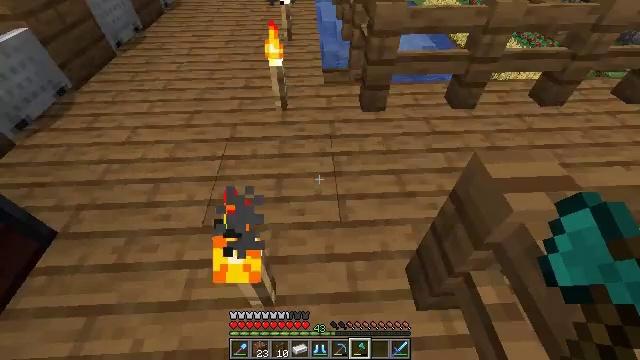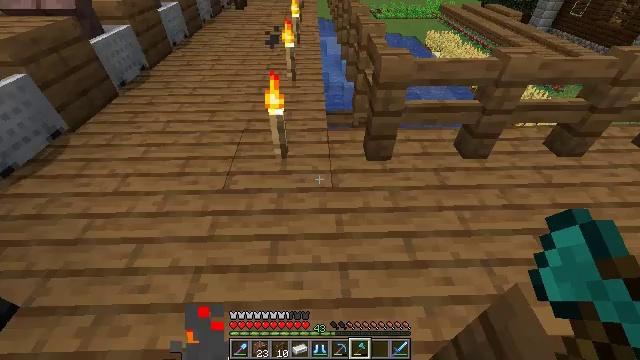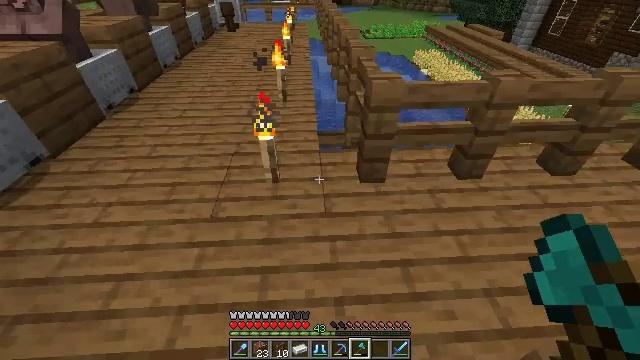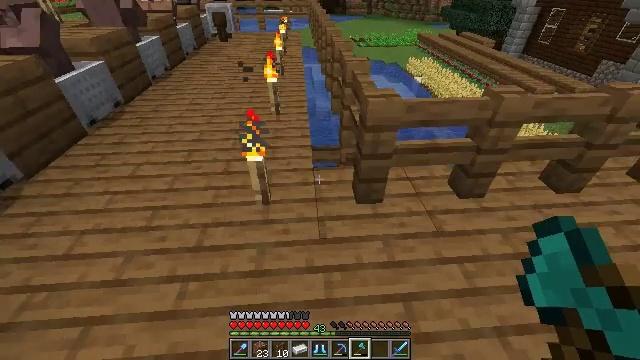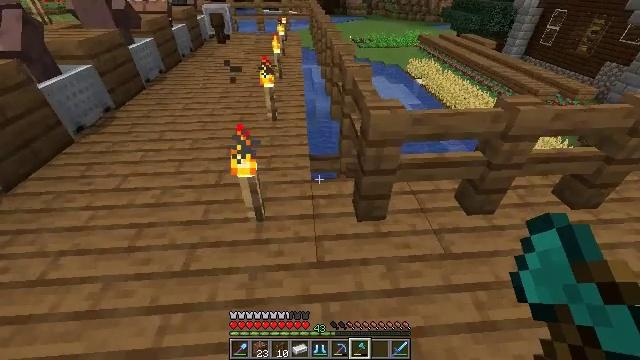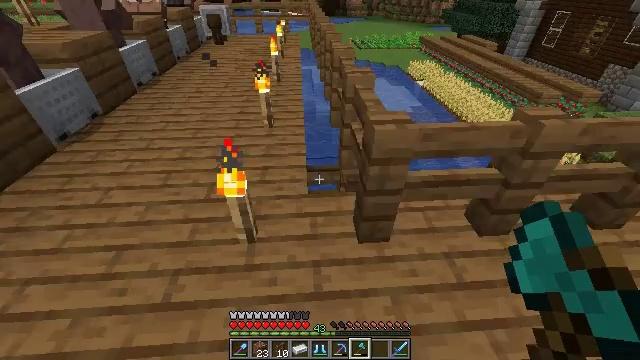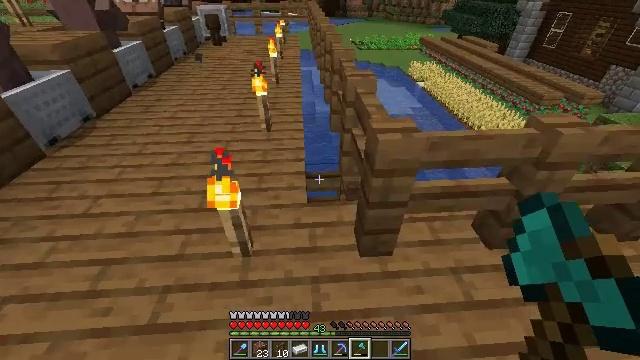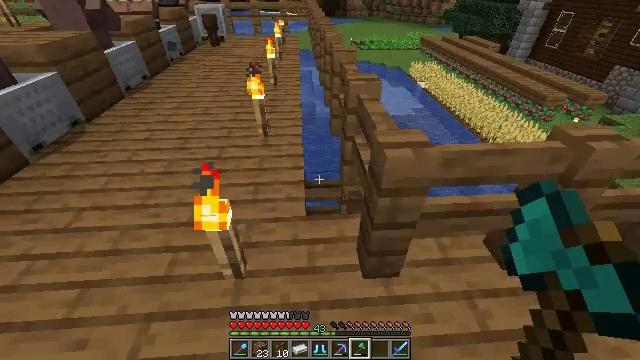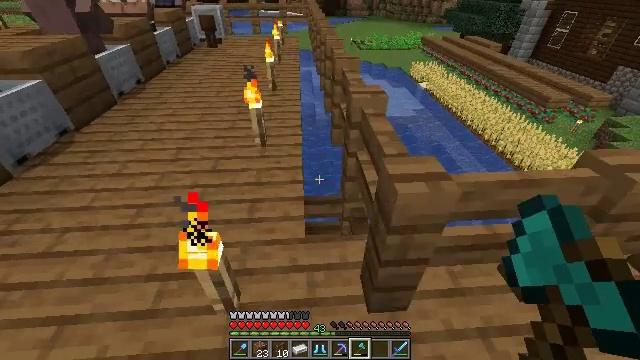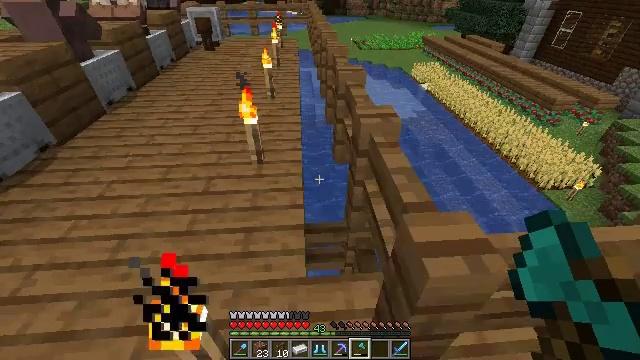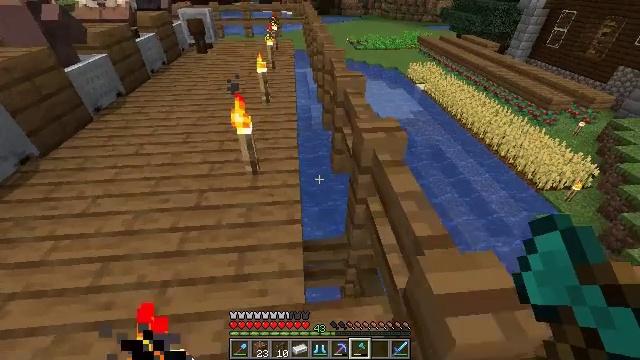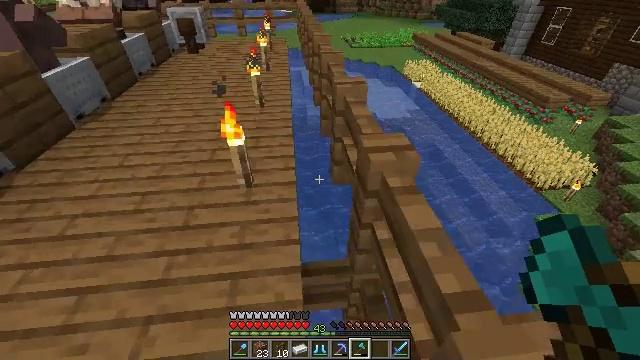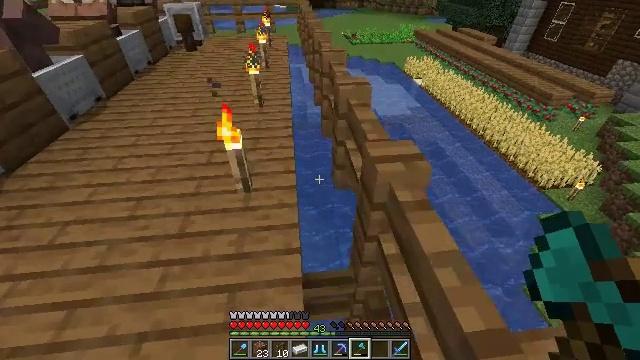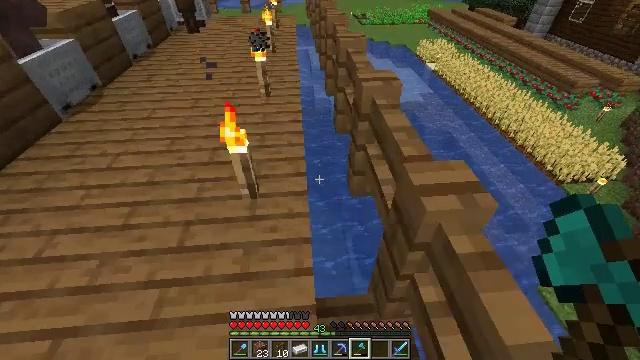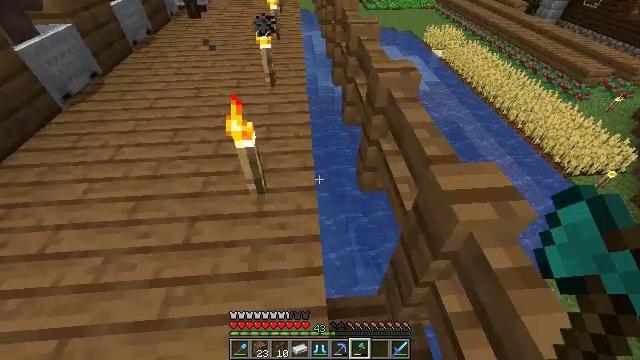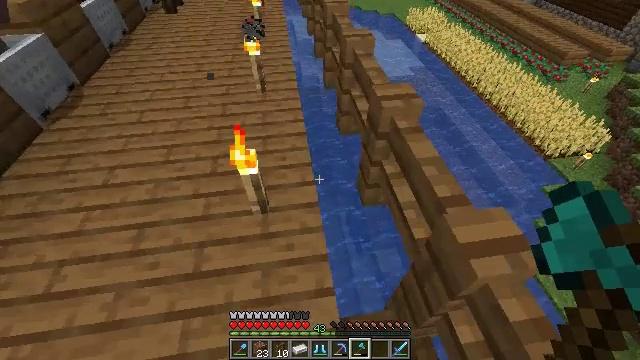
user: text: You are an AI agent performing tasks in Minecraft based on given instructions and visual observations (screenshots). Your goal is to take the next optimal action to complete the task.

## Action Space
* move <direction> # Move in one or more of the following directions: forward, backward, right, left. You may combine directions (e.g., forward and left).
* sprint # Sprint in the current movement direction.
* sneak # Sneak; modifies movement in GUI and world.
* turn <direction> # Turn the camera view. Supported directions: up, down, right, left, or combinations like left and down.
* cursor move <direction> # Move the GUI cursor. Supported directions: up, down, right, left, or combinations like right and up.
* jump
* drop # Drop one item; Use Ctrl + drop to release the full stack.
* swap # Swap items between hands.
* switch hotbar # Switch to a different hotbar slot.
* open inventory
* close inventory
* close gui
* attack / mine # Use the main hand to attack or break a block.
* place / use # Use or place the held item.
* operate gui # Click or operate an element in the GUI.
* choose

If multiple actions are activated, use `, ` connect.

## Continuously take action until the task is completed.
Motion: motion action
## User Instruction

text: Break the spruce fence to collect it.
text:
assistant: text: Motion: move forward, turn left and up
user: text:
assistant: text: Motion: move forward, turn right and up
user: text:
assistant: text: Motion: move forward, turn right and up
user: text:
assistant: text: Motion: move forward
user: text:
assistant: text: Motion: move forward
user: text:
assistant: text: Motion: move forward
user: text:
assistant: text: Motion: move forward
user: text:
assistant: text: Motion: move forward
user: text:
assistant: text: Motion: move forward
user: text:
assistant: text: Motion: move forward
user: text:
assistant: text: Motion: move forward, turn right
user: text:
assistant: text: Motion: move forward
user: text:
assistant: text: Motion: move forward and move left, turn left and down
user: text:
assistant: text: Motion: move forward and move left, turn down
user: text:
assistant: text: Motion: move forward and move left, turn right and down
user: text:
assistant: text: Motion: move left, turn right and down
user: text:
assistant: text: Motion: move left, turn right and down
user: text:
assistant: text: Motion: move left, turn right and down
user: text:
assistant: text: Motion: move left, turn right and down
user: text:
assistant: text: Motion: turn right
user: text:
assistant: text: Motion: turn right
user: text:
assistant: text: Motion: sneak, turn right
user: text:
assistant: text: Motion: sneak, turn right
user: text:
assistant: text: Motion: sneak, turn right
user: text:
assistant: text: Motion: sneak, turn right
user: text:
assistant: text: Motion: sneak, turn right
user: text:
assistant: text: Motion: move forward and move left, sneak, turn right
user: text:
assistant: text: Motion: move forward and move left, sneak, turn right
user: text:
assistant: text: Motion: move forward and move left, sneak, turn right
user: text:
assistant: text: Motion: move forward and move left, sneak, turn right